Question: I am working on an android app, where I would like the user to be able to drag the screen up and down to see the fields form fields. this is hard right now because the keyboard gets in the way. Is this something I am just looking over? As you can see the keyboard covers most of the fields. I just want the user to be able to drag the screen up to see the lower fields.

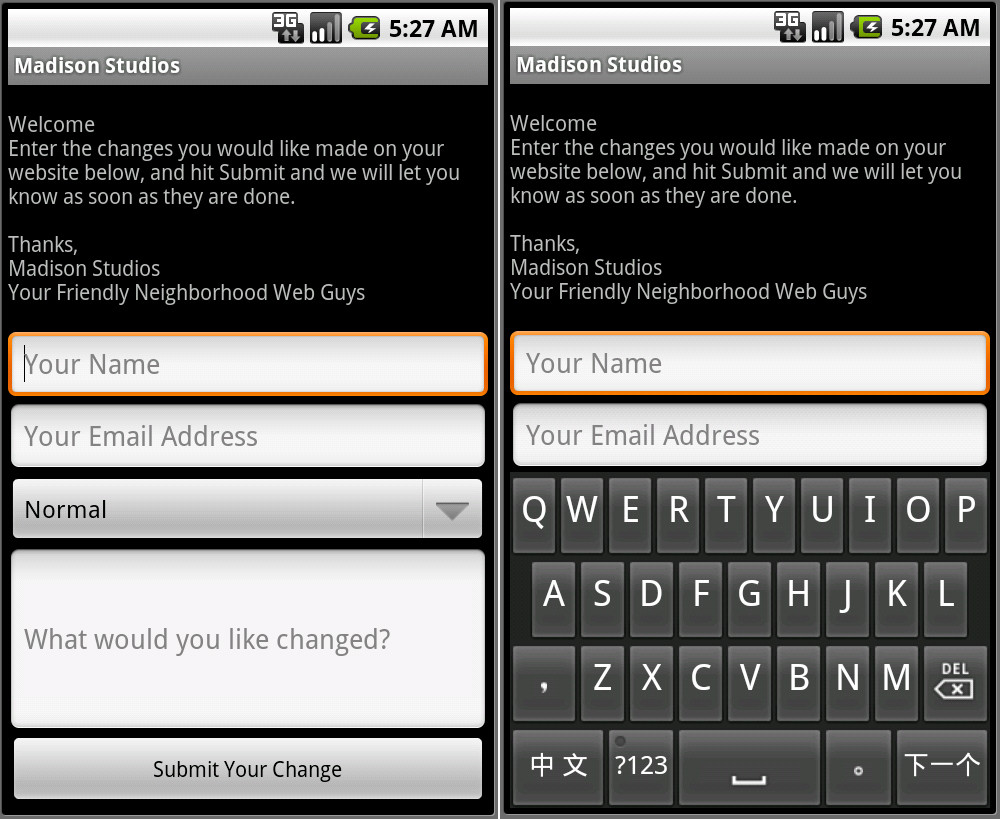
Answer: Try using some of these:
'android:windowSoftInputMode=["adjustUnspecified", "adjustResize", "adjustPan"] >'
Read more here about each attribute <URL>